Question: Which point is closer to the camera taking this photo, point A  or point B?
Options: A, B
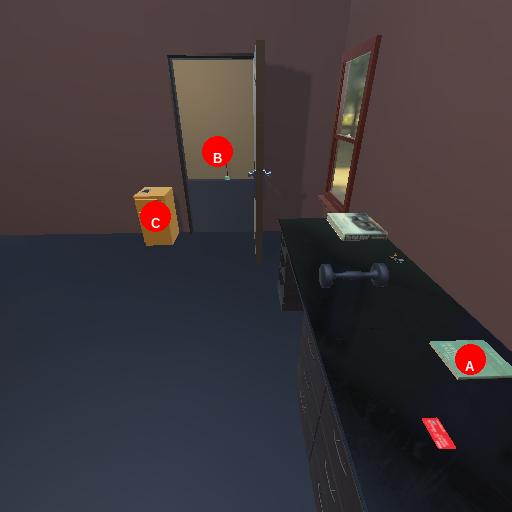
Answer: A